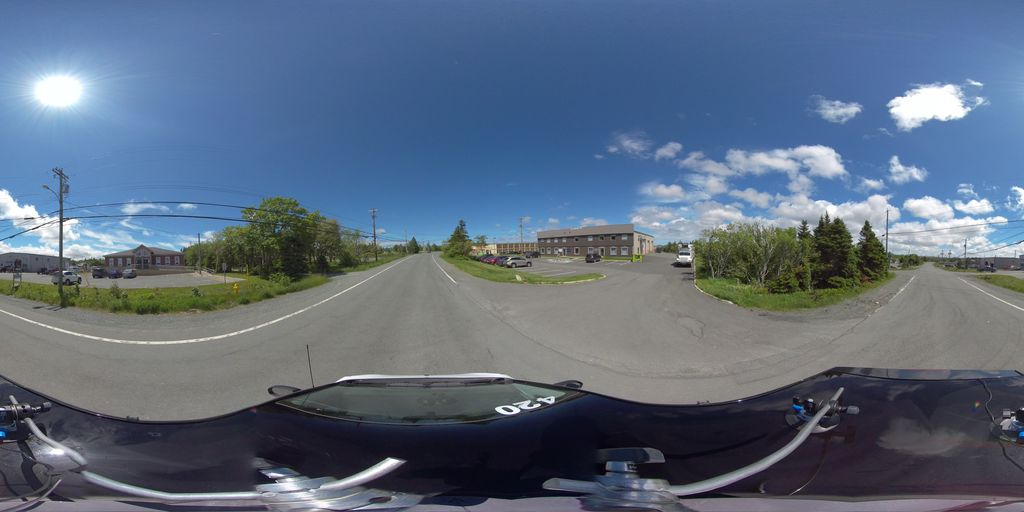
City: st_johns